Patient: sex M, age 60
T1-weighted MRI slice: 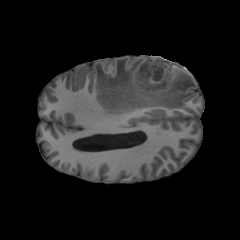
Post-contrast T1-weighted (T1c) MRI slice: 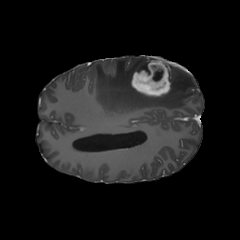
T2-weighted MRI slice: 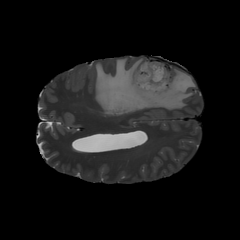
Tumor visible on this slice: yes
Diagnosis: Glioblastoma, IDH-wildtype
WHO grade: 4